Question: I am trying to write a watermarking program with java , So I found <URL> for the same.
I made my own adaptation for my purposes like so (Full src : <URL>
'''
/**
*
* This method converts a multiline string into an ArrayList of Strings
* Each item on the array list is a line of the string.
* @param str A multiline string
* @return An ArrayList of strings , a string per line of text
* @see java.util.ArrayList
*/
private static ArrayList<String> convertStringToLineString(String str){
ArrayList<String> string = new ArrayList<String>();
String s = new String ();
char [] ca = str.toCharArray();
for(int i=0;i<ca.length;i++){
if(ca[i] == '
'){
string.add(s);
s = new String();
}
s += ca[i];
}
return string;
}
'''
The string is drawn like so
'''
int x =(img.getIconWidth() - (int) rect.getWidth()) / 2,
y =(img.getIconHeight() - (int) rect.getHeight()) / 2;
ArrayList<String> watermarks = convertStringToLineString(watermark);
for (String w : watermarks){
g2d.drawString(w,x,y);
y+=20;
}
'''
The problem I am facing is that a string like a calendar
'''
November 2011
Su Mo Tu We Th Fr Sa
1 2 3 4 5
6 7 8 9 10 11 12
13 14 15 16 17 18 19
20 21 22 23 24 25 26
27 28 29 30
'''
which contains multiple lines does not get drawn properly .
Example
PS: I am open to any type of solution using java, even the ones that use other libraries.
Using the following line works
'''
g2D.setFont(new Font("Monospaced", Font.PLAIN, 12));
'''
But there must be a more elegant solution that works for Any type of font .
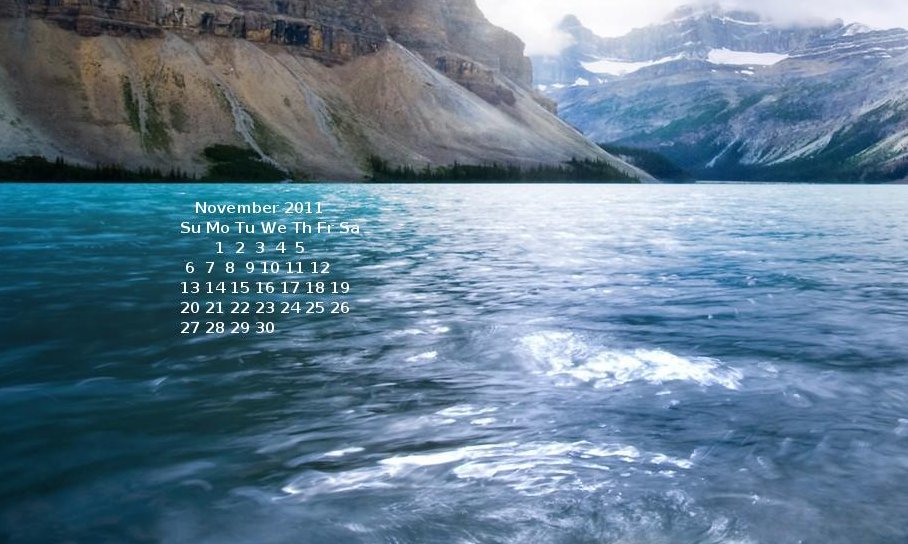
Answer: The problem is that a space takes less horizontal space than a number in a proportional font. The easiest fix is to use a fixed-width font like this:
'''
g2D.setFont(new Font("Monospaced", Font.PLAIN, 12));
'''
before drawing the text.
Making your own grid for when using a proportional font is also possible without using other libraries, but it is more work.